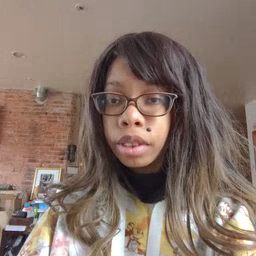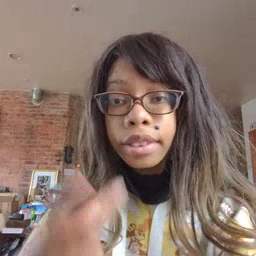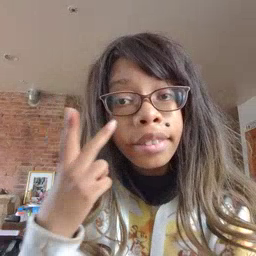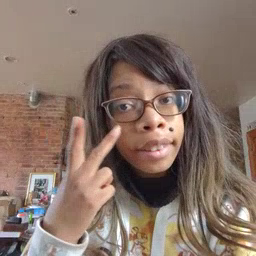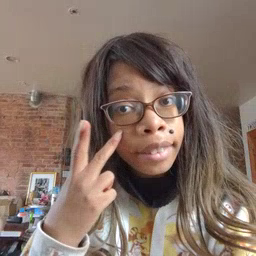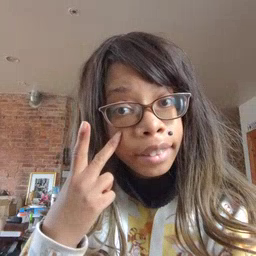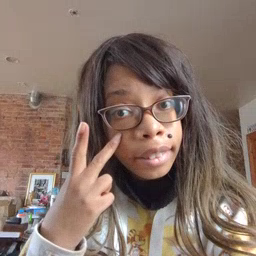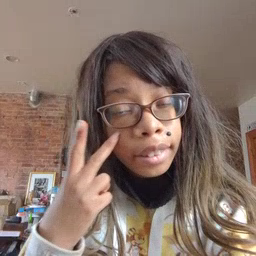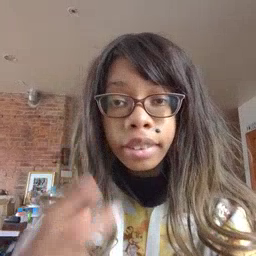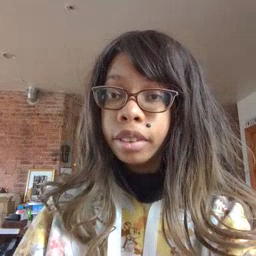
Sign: see